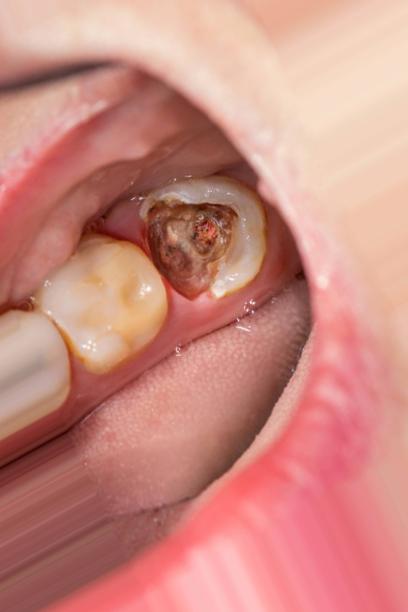
Condition: Caries